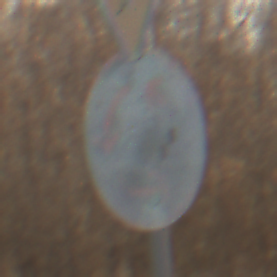
Verkehrszeichen: Kreisverkehr
Zusatzzeichen oben: VorfahrtGewaehren
Umgebung: Outdoor, Nature
Tageszeit: SunriseSunset
Wetter: PartlyCloudy
Licht: Natural
Jahreszeit: NotSpecified
Kontrast: MediumContrast